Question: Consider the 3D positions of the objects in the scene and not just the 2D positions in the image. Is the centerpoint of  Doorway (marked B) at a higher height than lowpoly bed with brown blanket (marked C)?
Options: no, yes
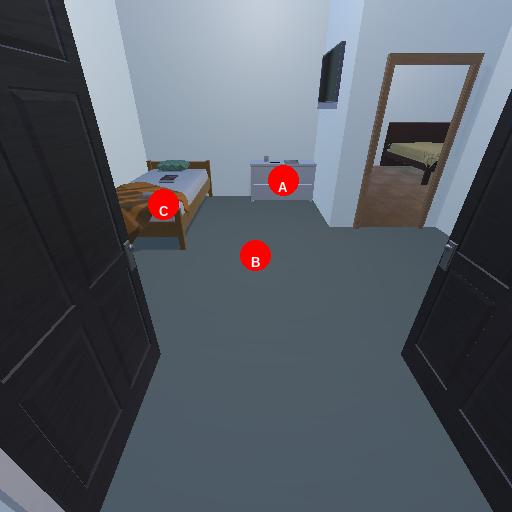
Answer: no